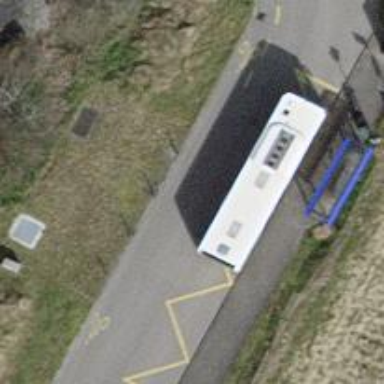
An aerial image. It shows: Public transport stop position.